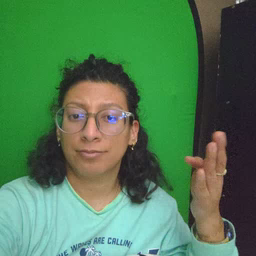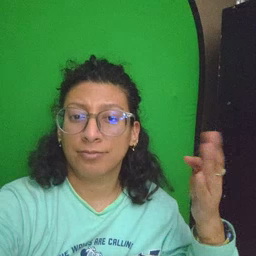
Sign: white